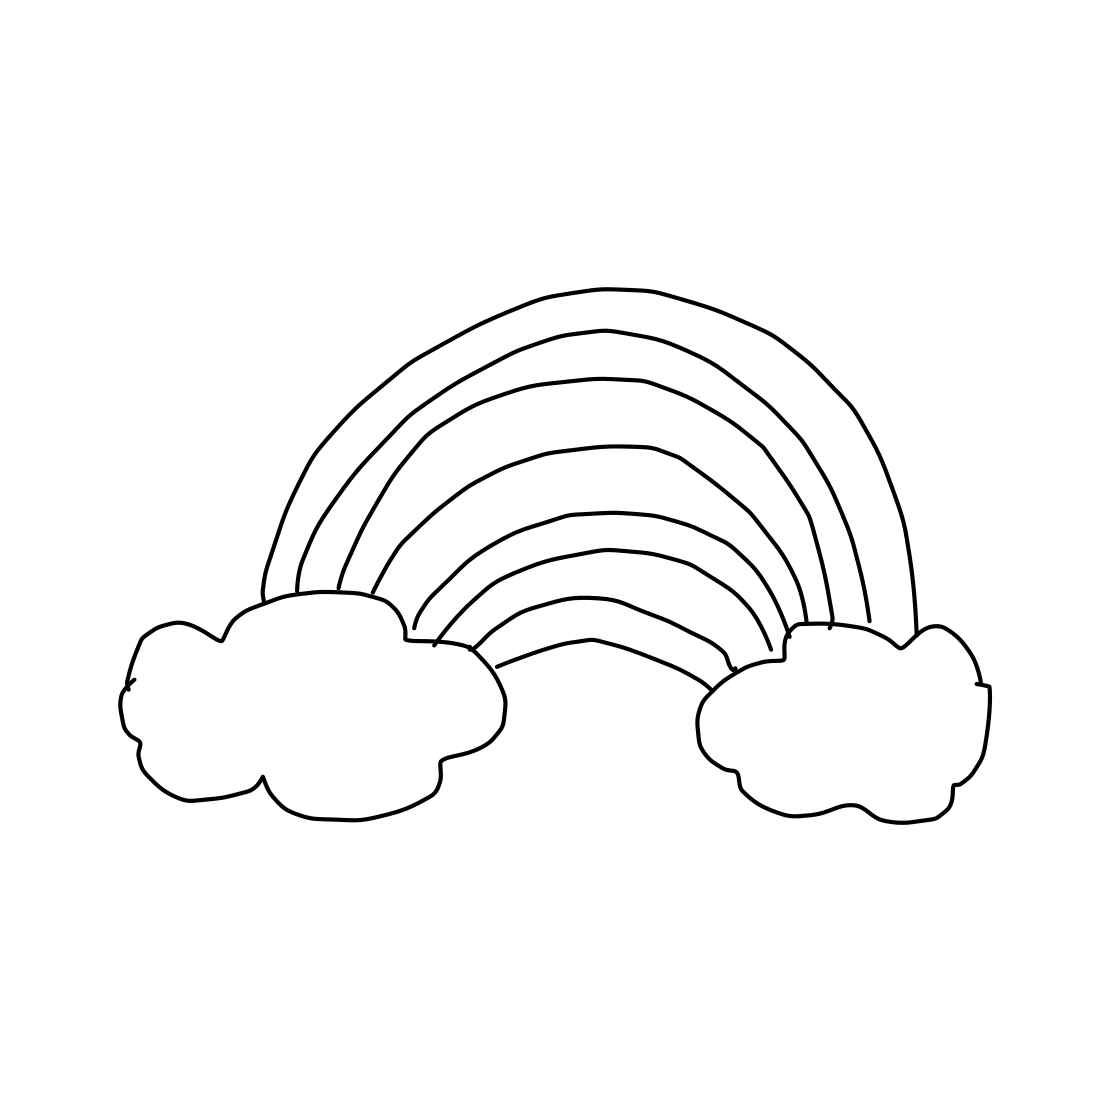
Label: rainbow